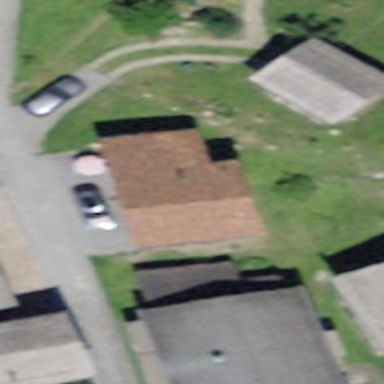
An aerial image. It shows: Simple house.